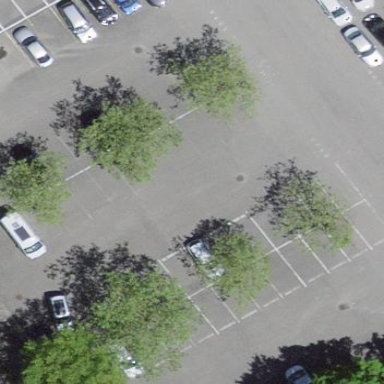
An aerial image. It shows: Parking area with surface.